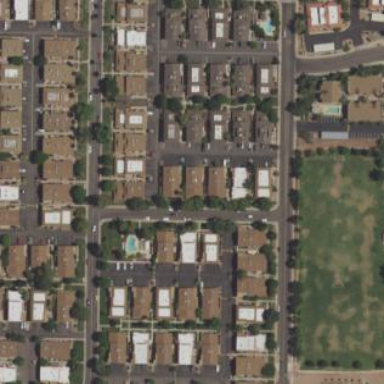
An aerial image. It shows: Residential area within neighborhood.